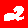
Digit: 2